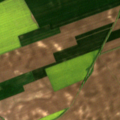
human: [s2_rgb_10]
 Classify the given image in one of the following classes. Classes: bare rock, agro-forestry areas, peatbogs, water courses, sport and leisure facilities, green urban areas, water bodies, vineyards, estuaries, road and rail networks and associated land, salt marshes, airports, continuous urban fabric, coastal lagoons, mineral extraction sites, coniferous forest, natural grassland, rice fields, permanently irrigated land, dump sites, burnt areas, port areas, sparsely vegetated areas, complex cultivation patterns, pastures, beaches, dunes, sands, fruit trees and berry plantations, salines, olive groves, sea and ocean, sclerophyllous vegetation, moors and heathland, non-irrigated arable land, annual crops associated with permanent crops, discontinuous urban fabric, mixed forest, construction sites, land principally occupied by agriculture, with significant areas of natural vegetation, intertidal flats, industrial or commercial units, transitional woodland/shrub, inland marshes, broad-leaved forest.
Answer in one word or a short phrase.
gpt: non-irrigated arable land